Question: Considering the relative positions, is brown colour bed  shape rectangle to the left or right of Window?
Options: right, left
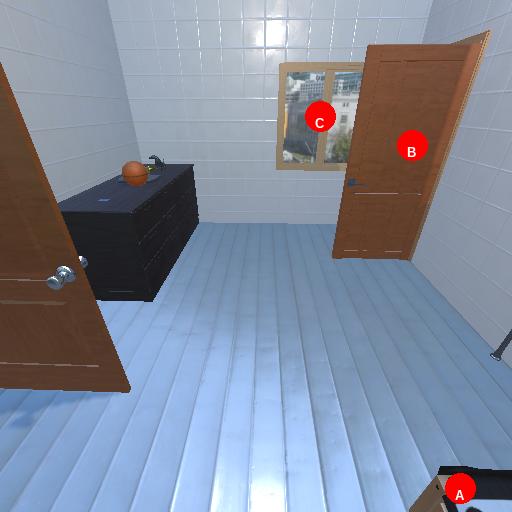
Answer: right